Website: home-depot
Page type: billing-address
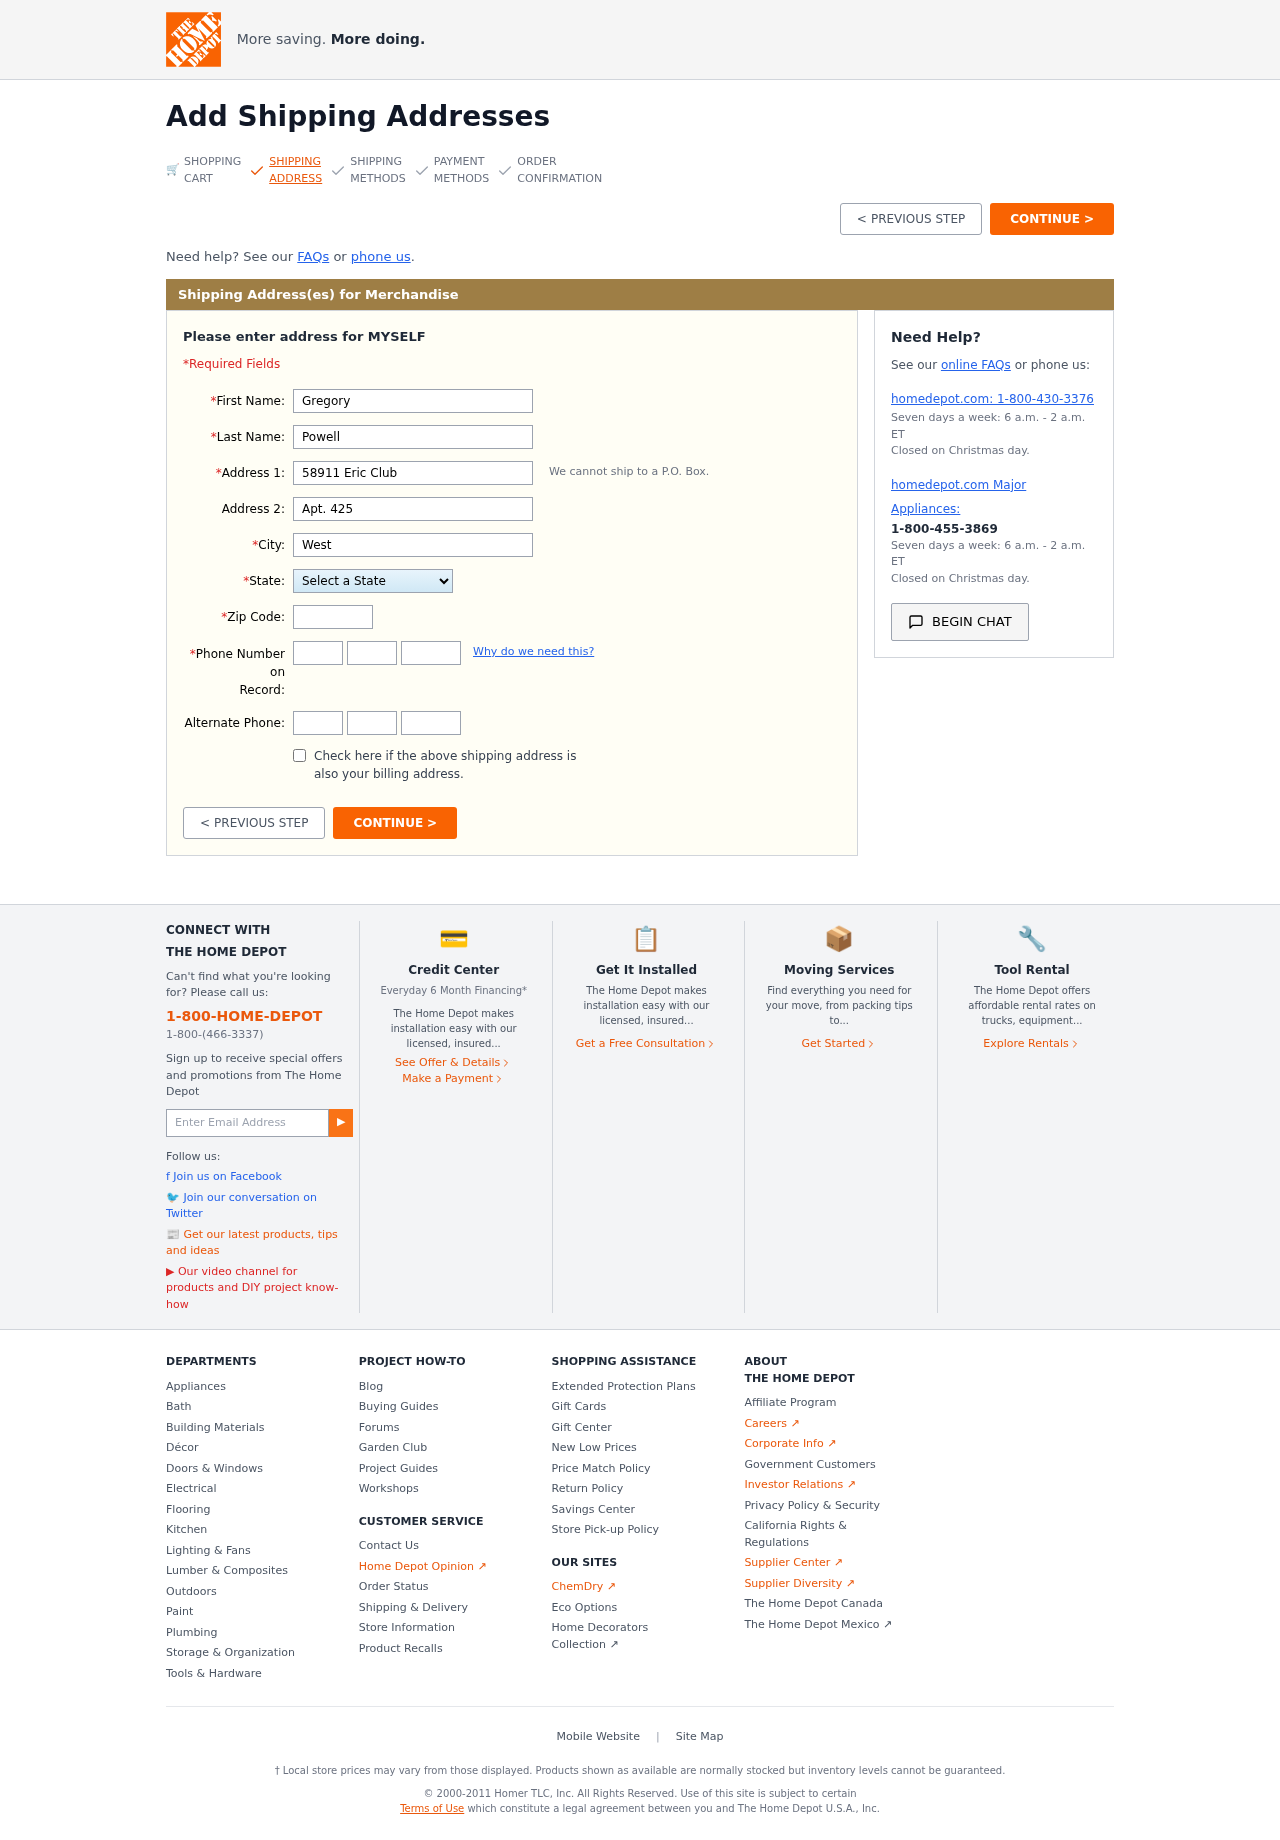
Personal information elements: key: PII_STATE
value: Arkansas
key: PII_FIRSTNAME
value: Gregory
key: PII_LASTNAME
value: Powell
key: PII_STREET
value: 58911 Eric Club
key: PII_STREET2
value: Apt. 425
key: PII_CITY
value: West Ronald
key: PII_POSTCODE
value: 70808
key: PII_PHONE_AREA
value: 302
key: PII_PHONE_PREFIX
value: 750
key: PII_PHONE_LINE
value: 7194